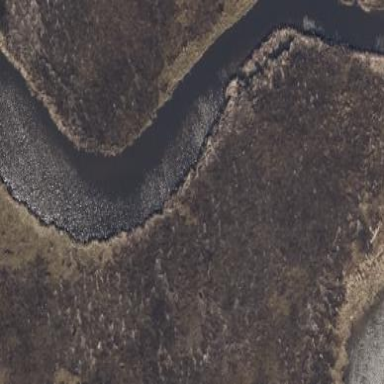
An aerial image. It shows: River flowing through natural water landscape.